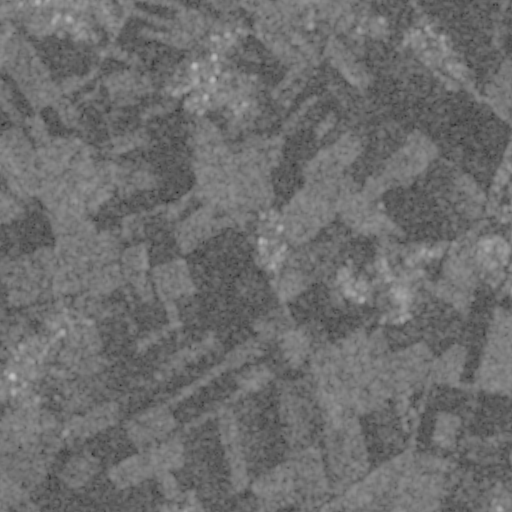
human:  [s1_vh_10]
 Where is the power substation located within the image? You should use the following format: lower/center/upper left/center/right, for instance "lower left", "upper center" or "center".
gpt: The power substation is located in the upper left of the image.
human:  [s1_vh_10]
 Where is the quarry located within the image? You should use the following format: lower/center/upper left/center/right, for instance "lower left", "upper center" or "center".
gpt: The quarry is located in the upper right of the image.
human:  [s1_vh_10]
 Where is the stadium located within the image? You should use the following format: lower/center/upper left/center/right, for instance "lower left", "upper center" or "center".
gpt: The stadium is located in the upper left of the image.
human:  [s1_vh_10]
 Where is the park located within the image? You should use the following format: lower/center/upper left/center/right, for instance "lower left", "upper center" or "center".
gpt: There is no park in the image.

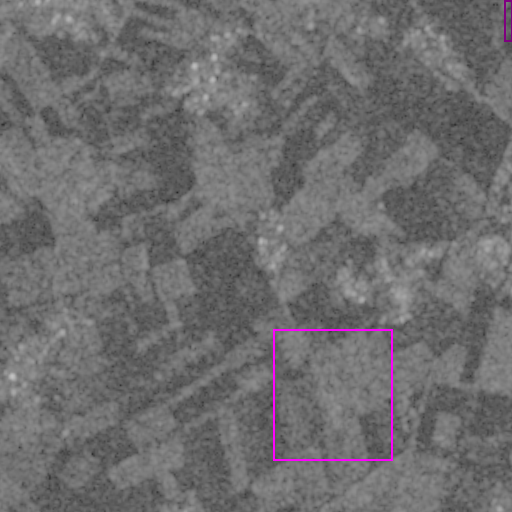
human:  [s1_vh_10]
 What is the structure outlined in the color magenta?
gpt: The structure outlined in magenta is a crop field.
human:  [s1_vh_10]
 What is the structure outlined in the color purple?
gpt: The structure outlined in purple is a quarry.
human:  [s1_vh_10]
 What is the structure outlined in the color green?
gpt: There is no green outline.